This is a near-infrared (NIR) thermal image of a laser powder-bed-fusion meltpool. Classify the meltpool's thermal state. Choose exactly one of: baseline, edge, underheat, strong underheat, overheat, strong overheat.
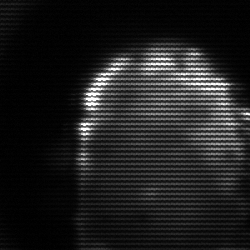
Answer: baseline